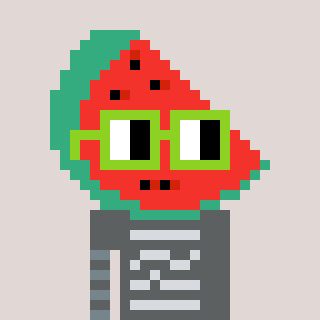
a pixel art character with square light green glasses, a watermelon-shaped head and a teal-colored body on a warm background